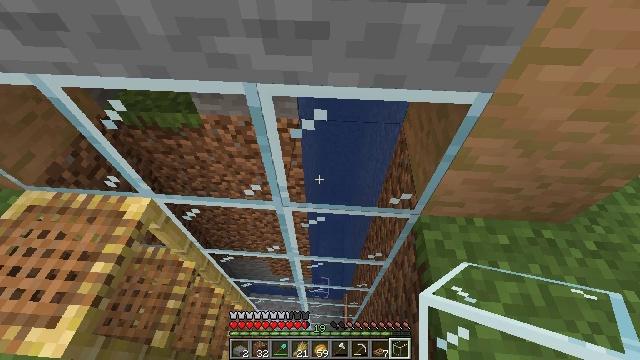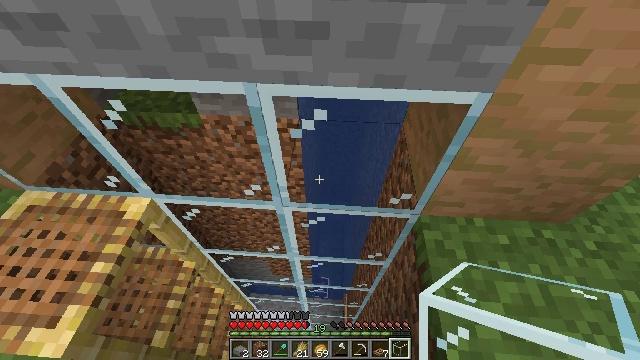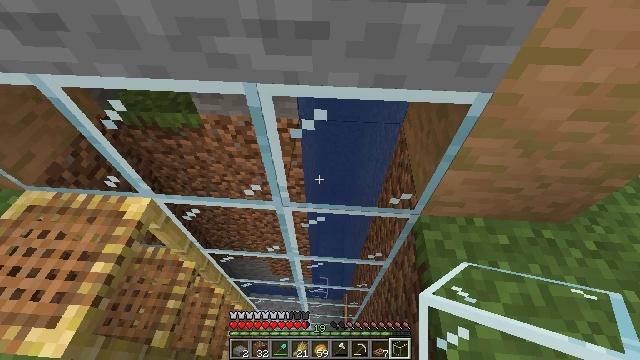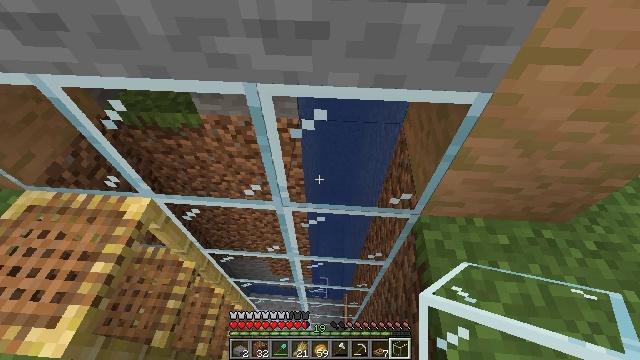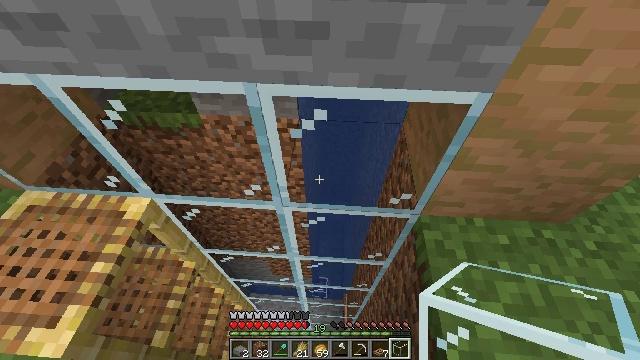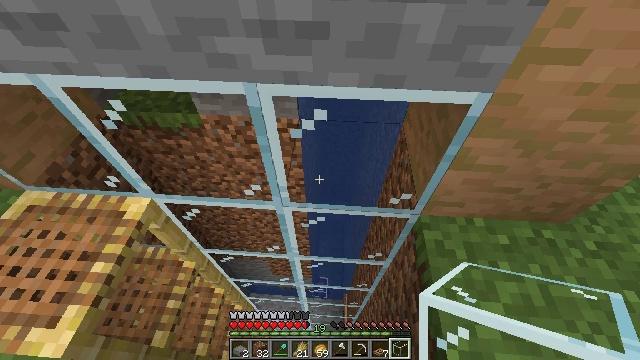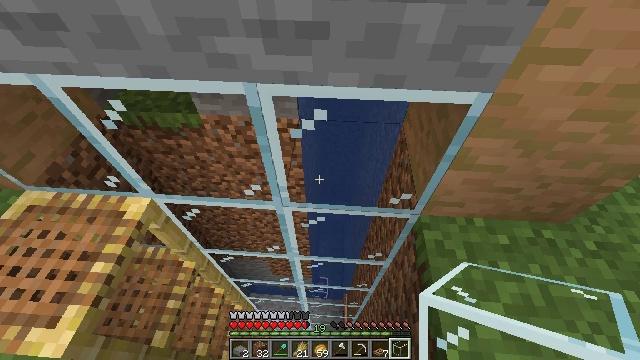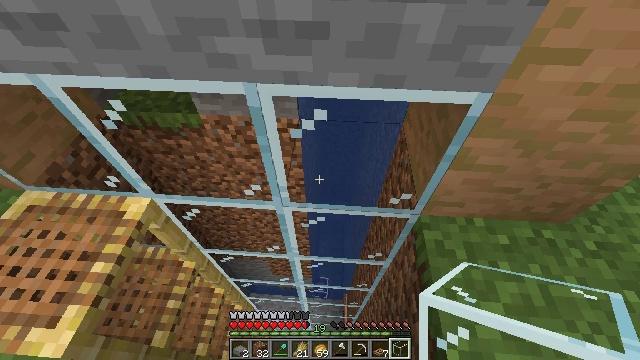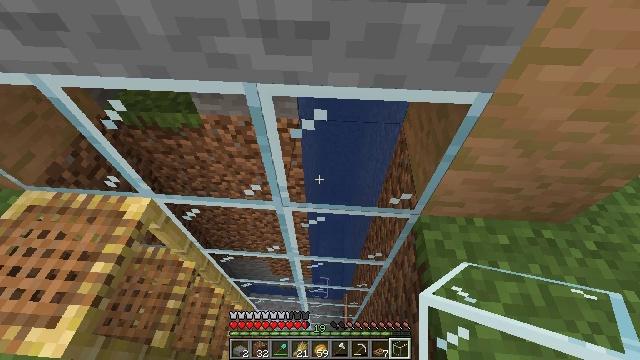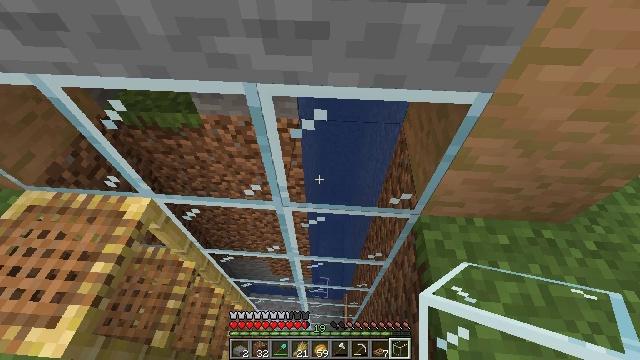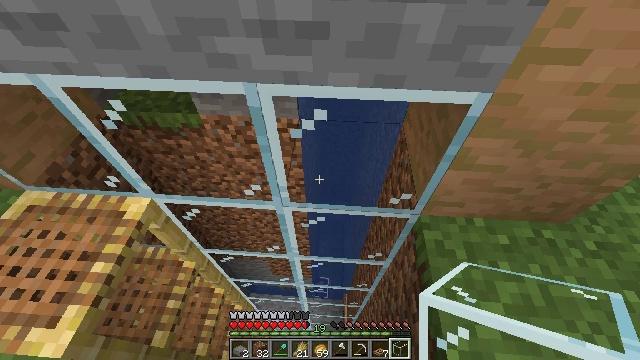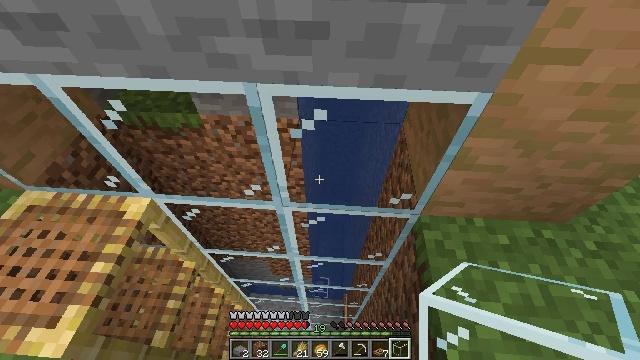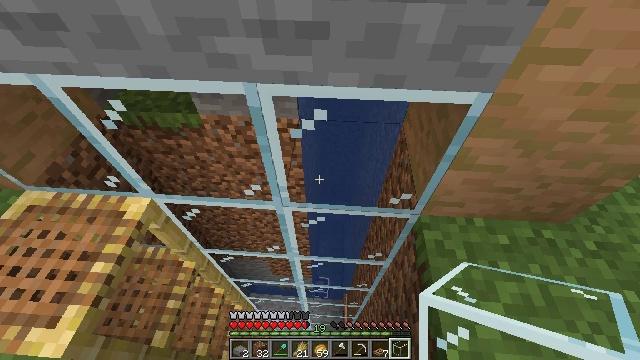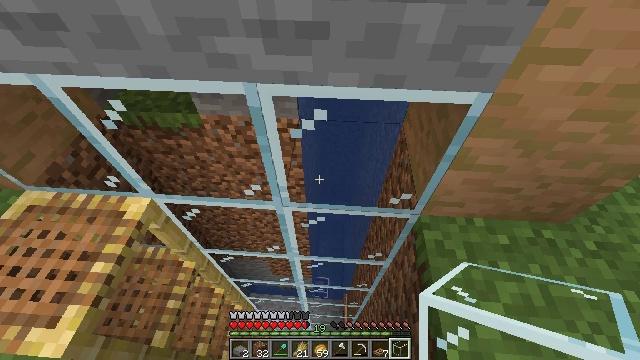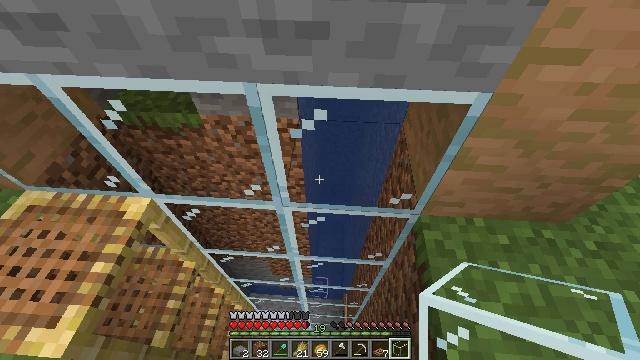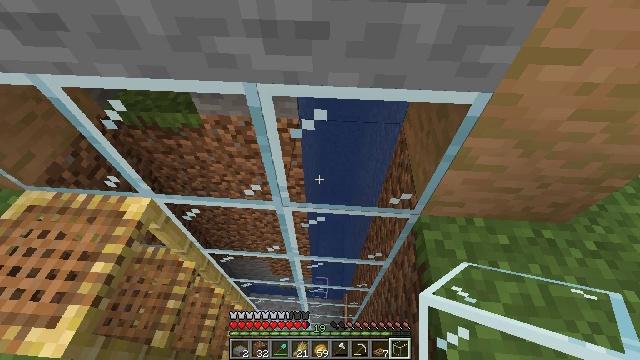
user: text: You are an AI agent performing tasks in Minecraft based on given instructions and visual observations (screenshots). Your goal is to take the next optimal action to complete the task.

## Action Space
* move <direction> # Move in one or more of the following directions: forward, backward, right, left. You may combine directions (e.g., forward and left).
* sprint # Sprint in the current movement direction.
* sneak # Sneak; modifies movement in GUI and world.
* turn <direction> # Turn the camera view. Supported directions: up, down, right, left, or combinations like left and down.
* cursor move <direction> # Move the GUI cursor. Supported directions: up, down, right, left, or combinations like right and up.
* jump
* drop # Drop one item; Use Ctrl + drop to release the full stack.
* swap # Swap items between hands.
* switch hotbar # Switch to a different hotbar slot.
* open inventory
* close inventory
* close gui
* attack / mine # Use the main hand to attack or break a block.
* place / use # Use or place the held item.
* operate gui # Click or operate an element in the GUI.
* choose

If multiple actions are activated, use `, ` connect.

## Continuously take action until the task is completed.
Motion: motion action
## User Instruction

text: Craft a jungle sign.
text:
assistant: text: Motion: no_op
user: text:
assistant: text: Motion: no_op
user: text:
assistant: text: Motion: no_op
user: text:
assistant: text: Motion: no_op
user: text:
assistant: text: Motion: no_op
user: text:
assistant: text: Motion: no_op
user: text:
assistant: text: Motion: no_op
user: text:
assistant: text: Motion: no_op
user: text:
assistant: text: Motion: no_op
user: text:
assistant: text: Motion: no_op
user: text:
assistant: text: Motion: no_op
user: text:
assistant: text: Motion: no_op
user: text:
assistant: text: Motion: no_op
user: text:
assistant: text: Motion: no_op
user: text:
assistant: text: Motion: no_op
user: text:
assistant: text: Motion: no_op
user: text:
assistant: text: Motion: no_op
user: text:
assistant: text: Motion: no_op
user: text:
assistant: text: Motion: no_op
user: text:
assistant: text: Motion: no_op
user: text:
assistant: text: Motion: no_op
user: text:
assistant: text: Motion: no_op
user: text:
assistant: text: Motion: no_op
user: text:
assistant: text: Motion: no_op
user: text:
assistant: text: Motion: no_op
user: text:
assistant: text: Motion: no_op
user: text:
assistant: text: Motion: no_op
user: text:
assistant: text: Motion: no_op
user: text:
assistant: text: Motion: no_op
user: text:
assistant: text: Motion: no_op